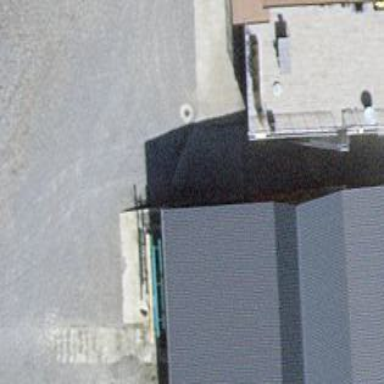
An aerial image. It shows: Carport building.